Question: I'm writing a web application which generates SVG images in the browser.
The SVG's I'm generating work fine in ever browser. However, when I download one of the SVG's and try to open it in Adobe Illsutrator, all the transformations are all over the place.
They are in fact so different that you have to zoom right out to see where the shapes are positioned.
This is the contents of the SVG, you can see it's pretty simple. Just a couple of nested SVG's and a few basic shapes:
'''
<svg xmlns="http://www.w3.org/2000/svg" version="1.1" width="592" height="592" xmlns:xlink="http://www.w3.org/1999/xlink">
<svg style="overflow:visible;" x="88.80000305175781" y="88.80000305175781" fill="#777777">
<svg style="overflow:visible;" height="100px" width="100px">
<rect width="100" height="100" style="stroke:#006600;" transform="scale(4.144 4.144)"></rect>
</svg>
</svg>
<svg style="overflow:visible;" width="592" height="592" x="176.60000000000016" y="177.60000000000014" fill="#000000">
<rect width="592" height="592" fill="rgba(0,0,0,0)" stroke="#bbbbbb" transform="scale(0.4 0.4)"></rect>
<svg style="overflow:visible;" x="-0.0000015258789005656581" y="-0.0000015258789005656581">
<svg style="overflow:visible;" height="48px" width="48px">
<ellipse id="SvgjsEllipse1010" rx="24" ry="24" cx="24" cy="24" style="stroke:#006600;fill:#00cc00;" transform="scale(4.933333333333334 4.933333333333334)"></ellipse>
</svg>
</svg>
</svg>
</svg>
'''
I don't know the SVG spec inside out, but I'm doing anything particularly complex, so it all seems good to me. I can't see a reason why Illustrator would render it so differently to browsers.
Does anyone know why this is happening?
This is what it looks like in Illsutrator, as you can see the scaling and positioning is all off, the small square in the center is the 592 x 592 canvas area, so you can see who far I am zoomed out.

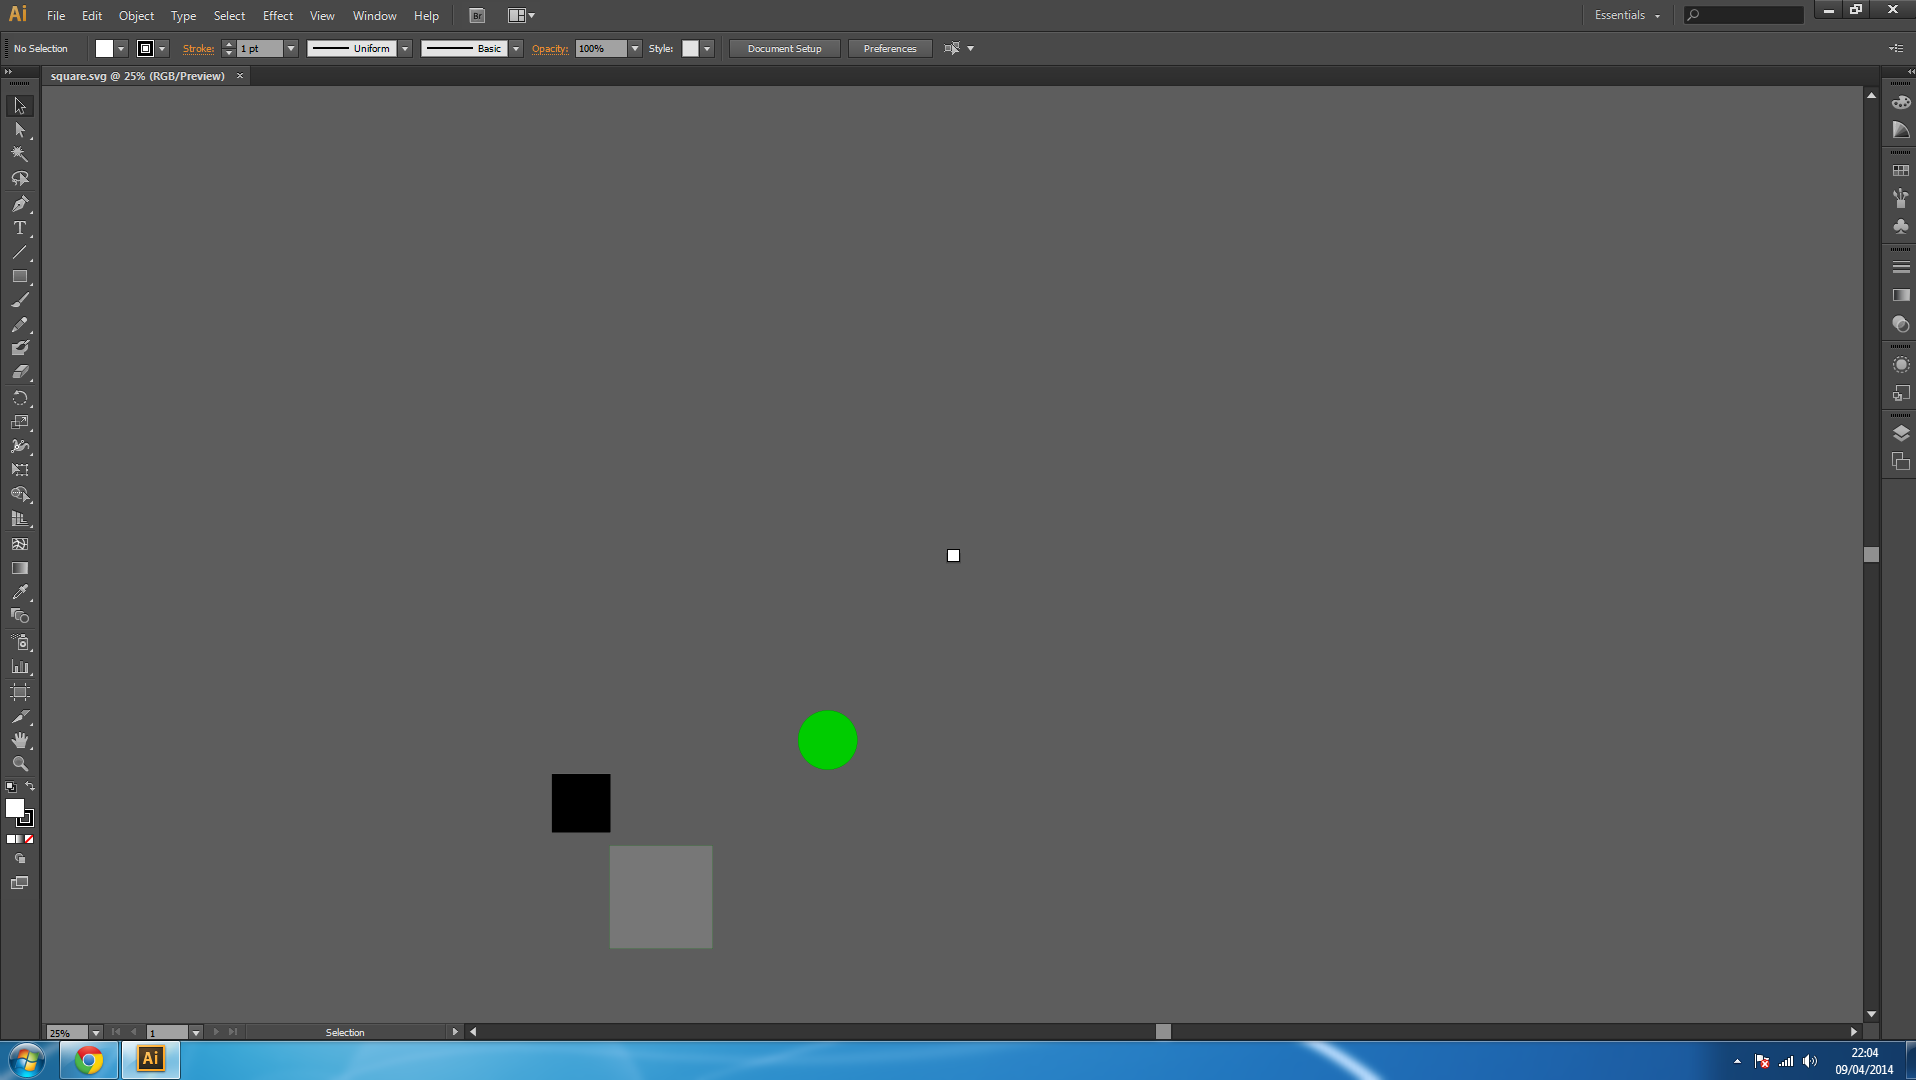
Answer: I suspect AI doesn't like/handle/expect nested '<svg>' elements. Try replacing them with groups. Those with 'x' and 'y' attributes may need to have a 'transform' added to get it to look the same. Also if the 'overflow' is important, you may need to tweak things further as that property is not valid for group elements.